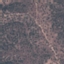
Label: HerbaceousVegetation